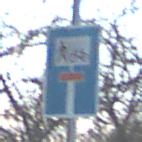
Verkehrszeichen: SackgasseRadverkehrFussgaengerDurchlaessig
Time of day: MorningAfternoon
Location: Outdoor (Nature)
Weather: Clear
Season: NotSpecified
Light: Natural